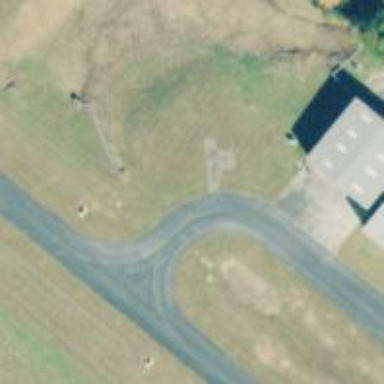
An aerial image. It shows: View of taxiway at the airport.